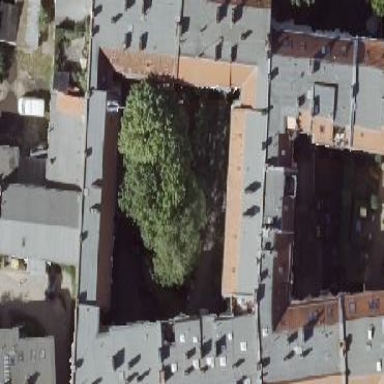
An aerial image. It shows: Building with apartments featuring unique double saltbox roof shape.